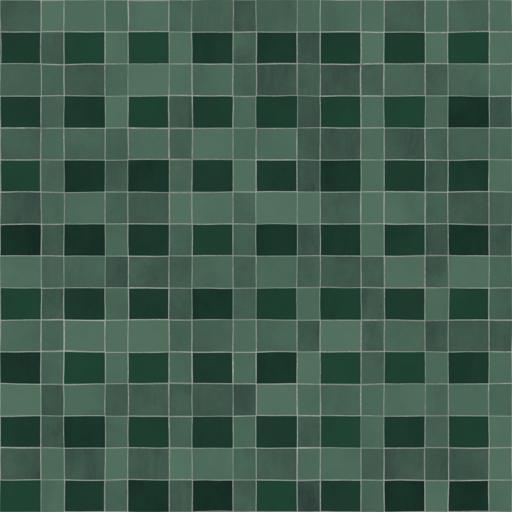
Tags: dark green tiled tiles